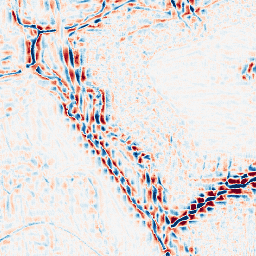
Category: wavelet
Decomposition family: wavelet_reverse_biorthogonal
Decomposition parameters: wavelet: rbio5.5
level: 3
Upsampling method: fft_zeropad
Upsampling parameters: scale: 8
Upsampling scale: 8